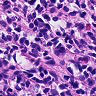
Metastatic tissue present: no